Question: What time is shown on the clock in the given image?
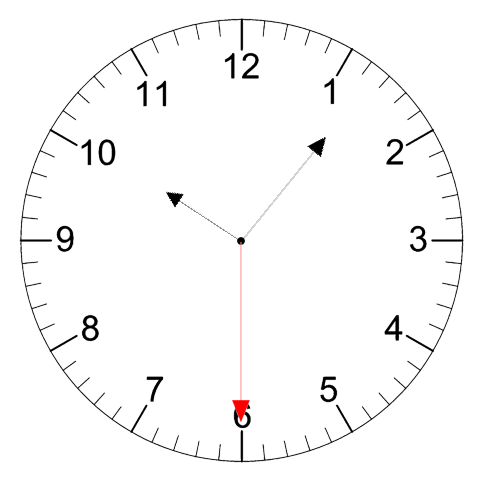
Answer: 10:06:30